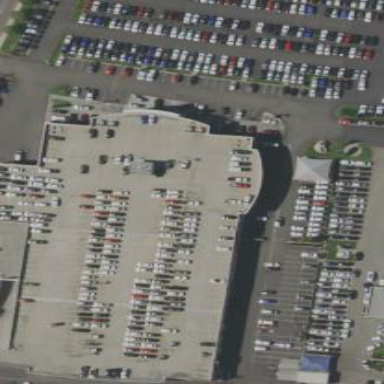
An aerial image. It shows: Building used for car shop.